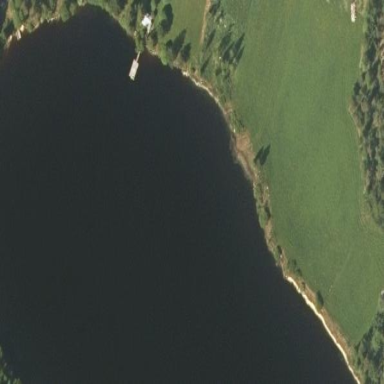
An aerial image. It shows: Lake with natural water.